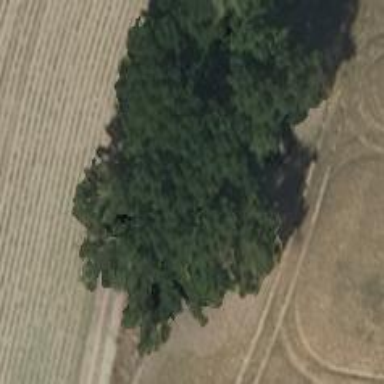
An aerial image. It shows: Evergreen broadleaved tree.